RGB frame:
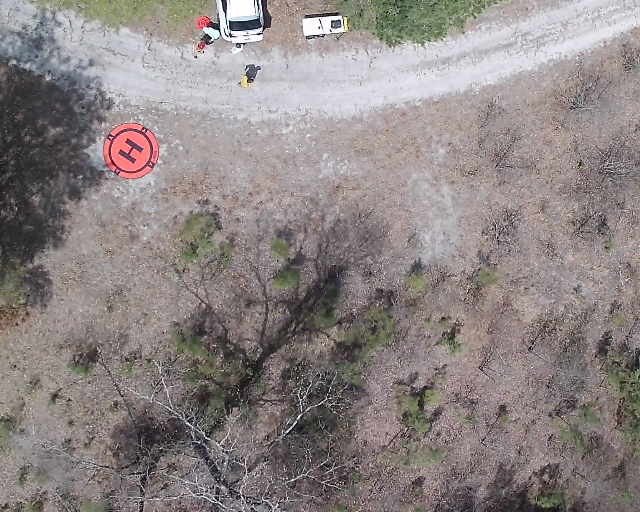
Thermal frame:
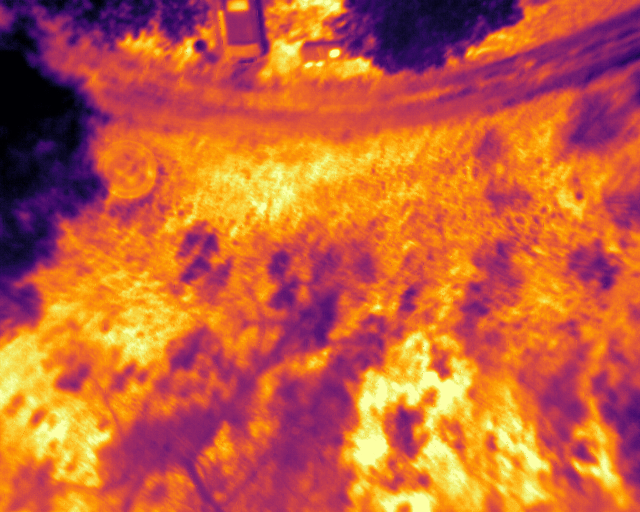
Captured: 2026-02-26 02:26:42
Pixels at or above 80 °C: 0 (fraction of frame: 0)